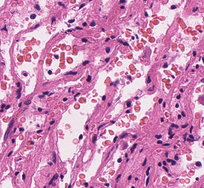
Tumor epithelial tissue: no
Tumor-associated stroma tissue: no
Normal tissue: yes